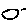
Label: moon